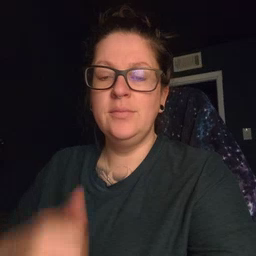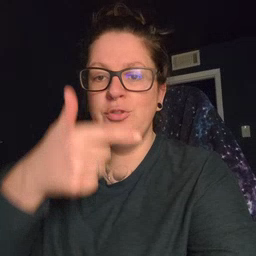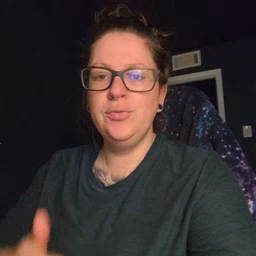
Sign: brother